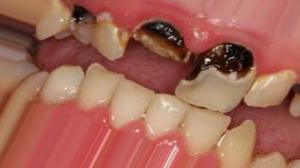
Condition: Caries